Question:
I want to the same algorithm to repeat over a range of DX, DY values instead of me setting the values inside the translate function.
The image I used is a simple binary image of an abstract shape. I want an array of distances which are calculated over different values of dx,dy
I believe what I am trying to do is some form of brute force in order to find the most optimum dx,dy that gives the best distance
'''
import numpy as np
import matplotlib.pyplot as plt
from PIL import Image
from scipy.spatial import distance
import scipy.misc
im = scipy.misc.imread(r'C:\Users\mbore\Pictures\irregular1.png', flatten=False, mode='L')
def ellipse(x, y):
value = (x*x) + (y*y)/3
if (value >= 600):
return 0
else:
return 1
def translate(x, y):
DX = 45
DY = 75
return (x- DX, y - DY)
def rotate(x, y):
theta = np.radians(45)
matrix = np.array([[np.cos(theta), -np.sin(theta)], [np.sin(theta), np.cos(theta)]])
return np.dot(matrix, (x,y))
data = np.zeros((100,100))
for i in range(0, 100):
for j in range(0, 100):
(x, y) = translate(i,j)
(x, y) = rotate(x, y)
data[i,j] = ellipse(x, y)
#np.append(data,ellipse(x,y))
plt.imshow(data, cmap="gray")
plt.show()
plt.imshow(im)
plt.show()
counter = 0 #tracking white
counter1 = 0 #tracking black
#getting the dimensions of the image -> y
yDim = im.shape[0]
#getting the dimensions of the image -> x
xDim = im.shape[1]
for i in range(yDim):
for j in range (xDim):
if np.any(im[i,j]) == 0:
counter += 1
else:
counter1 += 1
#initialize empty array this array will receive all the white pixels
a = np.empty([100,100])
for i in range(yDim):
for j in range (xDim):
if np.any(im[i,j]) == 0:
np.append(a,im[i,j],axis=None)
#spatial distance
a = a.flatten()
data = data.flatten()
distance = distance.hamming(data,a)
print (distance)
'''
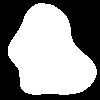
Answer: I dont understand you question fully (and maybe you could ask it more generally as for instance the plotting part has nothing to do with the core problem) but if you just want to run that code for different parameters you could expand your function to generall 'DX' and 'DY':
'''
def translate(x, y, DX, DY):
return (x- DX, y - DY)
DX_DY_list = [(1,1),(2,3),(3,4)]
for DX, DY in DX_DY_list:
result = translate(1, 2, DX, DY)
print(result)
'''
a other (bit more advance) way would be to general you code and using <URL> as I find it a very useful tool for parameter studies.